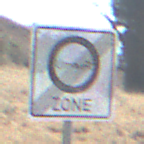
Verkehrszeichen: EndeUmweltzone
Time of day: Midday
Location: Outdoor (Nature)
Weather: Clear
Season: NotSpecified
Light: Natural